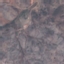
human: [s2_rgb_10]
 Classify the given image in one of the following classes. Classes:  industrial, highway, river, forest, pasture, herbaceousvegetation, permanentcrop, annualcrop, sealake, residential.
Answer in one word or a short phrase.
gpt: HerbaceousVegetation